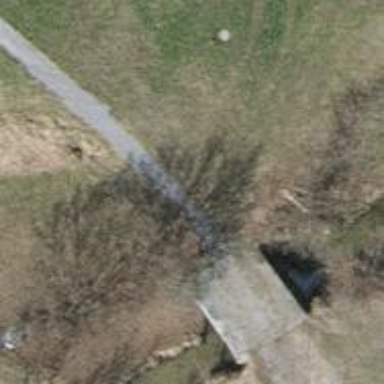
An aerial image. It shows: Concrete track road with bridge. The track is of grade1.